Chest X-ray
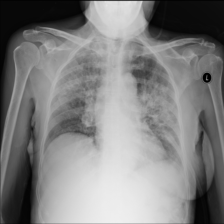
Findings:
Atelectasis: negative
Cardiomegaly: negative
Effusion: negative
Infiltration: positive
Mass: negative
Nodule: negative
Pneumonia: negative
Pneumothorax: negative
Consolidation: negative
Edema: negative
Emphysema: negative
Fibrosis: negative
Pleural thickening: negative
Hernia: negative